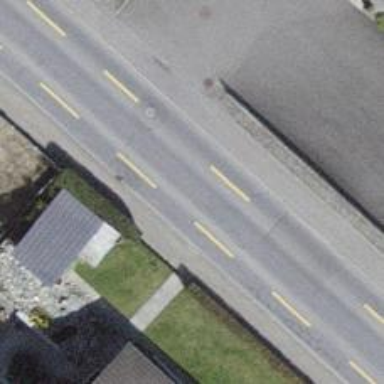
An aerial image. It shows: Tertiary road with designated cycle lane and separate sidewalks on both sides.